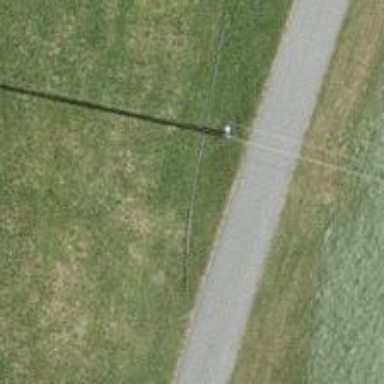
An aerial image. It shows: Utility pole as the man-made structure.